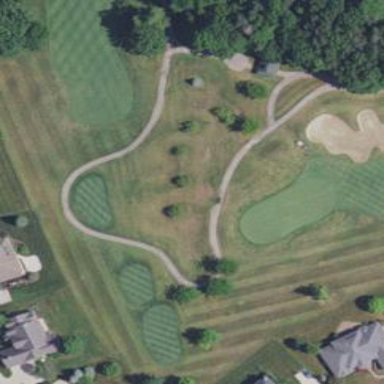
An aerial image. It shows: View of golf hole.